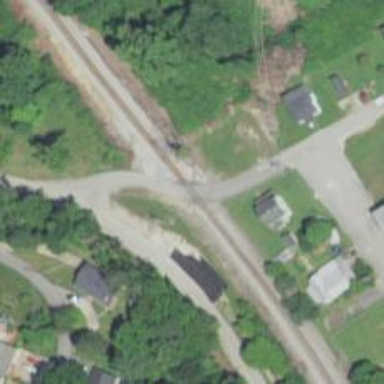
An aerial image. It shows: Level crossing along the railway.